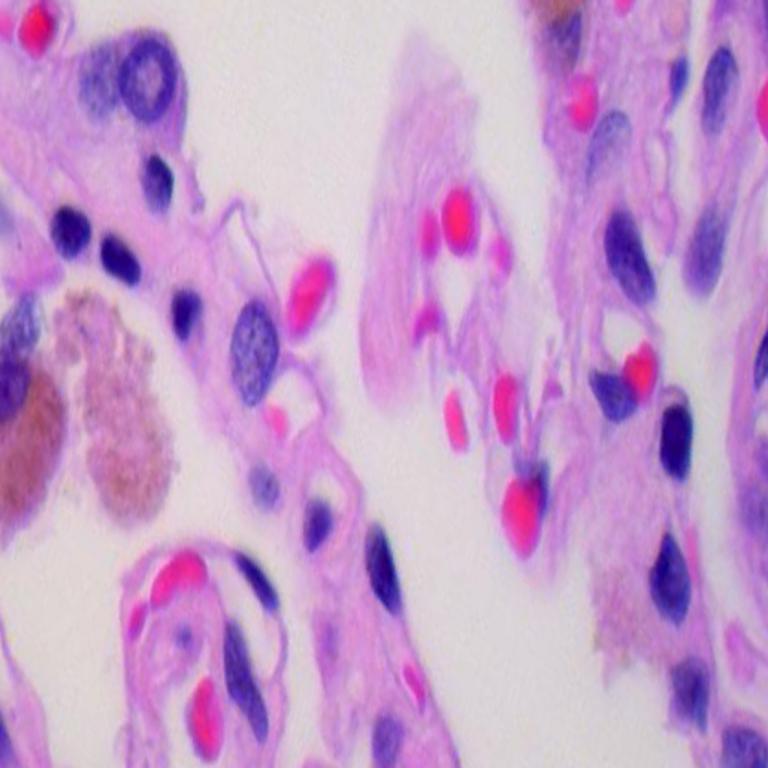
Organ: lung
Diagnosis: benign